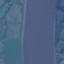
Label: River